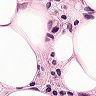
Metastatic tissue present: yes